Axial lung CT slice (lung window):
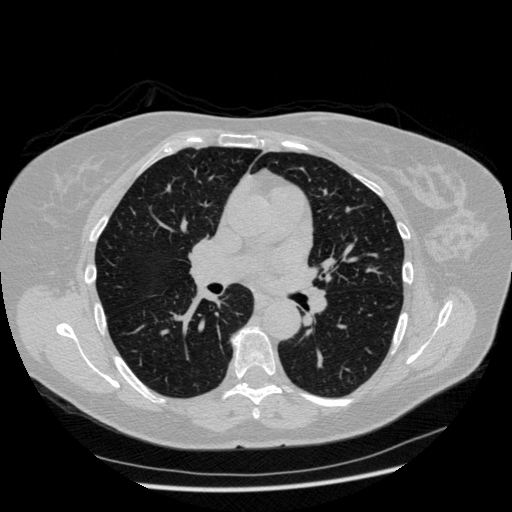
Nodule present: no